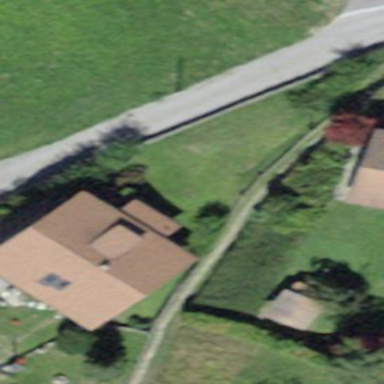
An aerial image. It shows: Simple and straightforward house.